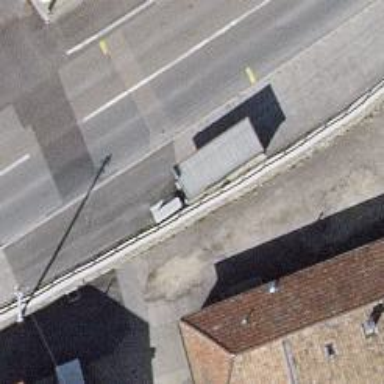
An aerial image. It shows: Bus stop with shelter. It is platform for public transport.